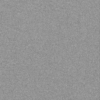
Label: dusty